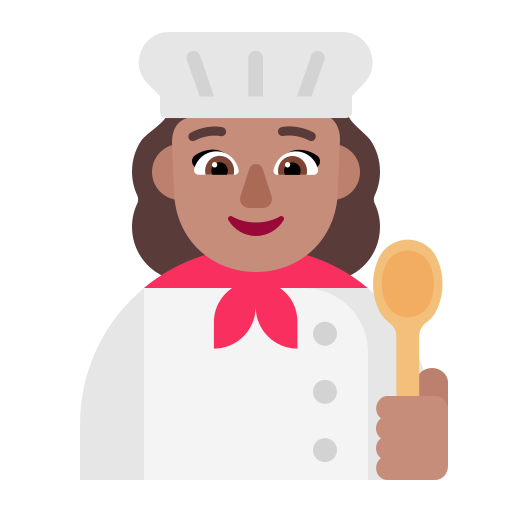
woman cook flat